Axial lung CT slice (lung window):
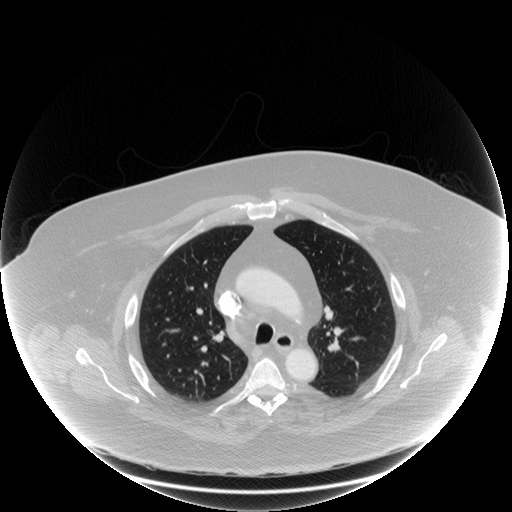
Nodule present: no